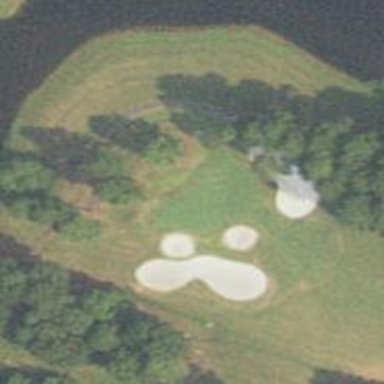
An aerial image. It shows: View of golf hole.